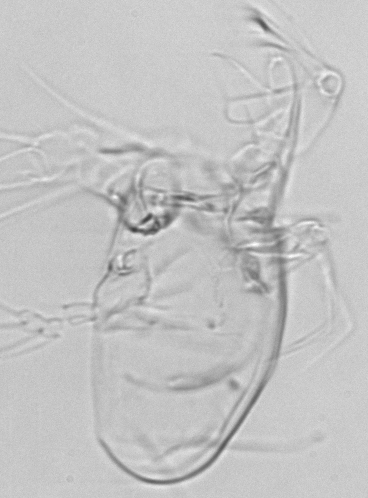
Label: Copepod_nauplii